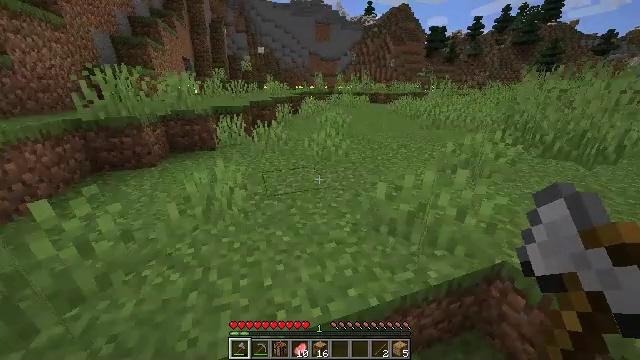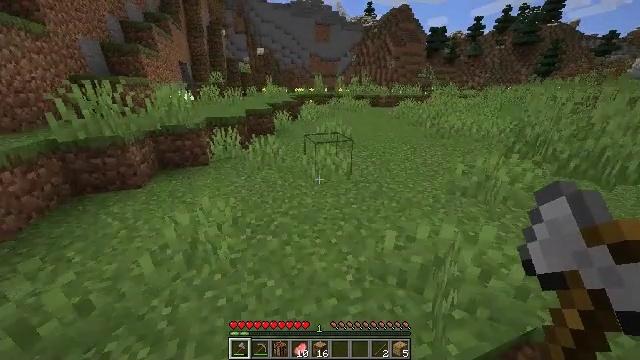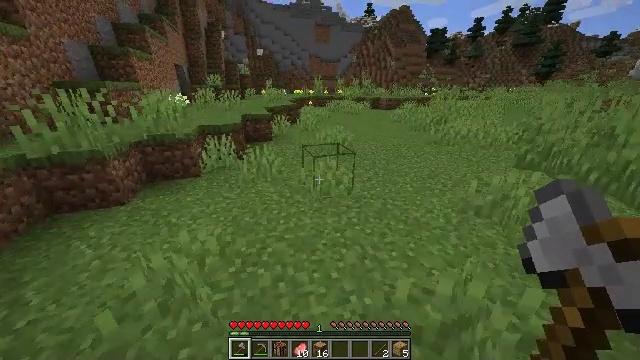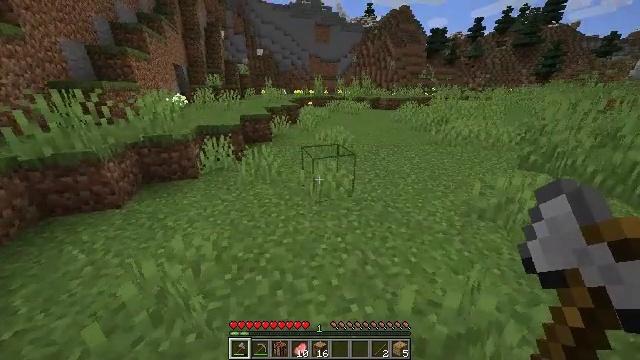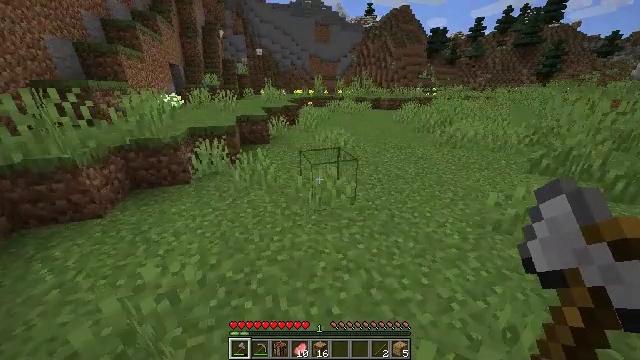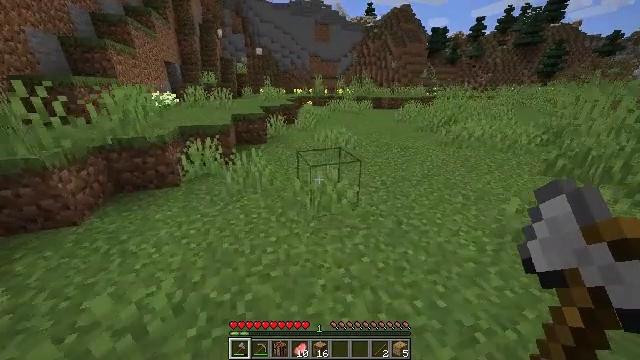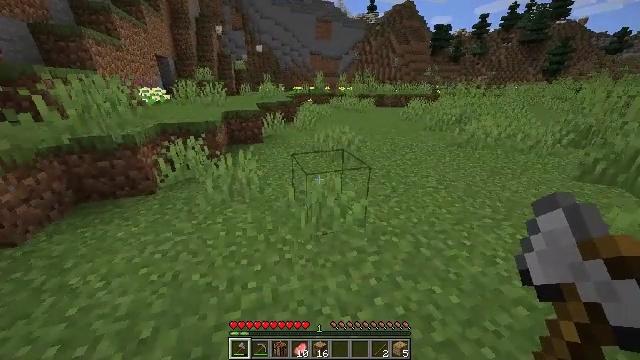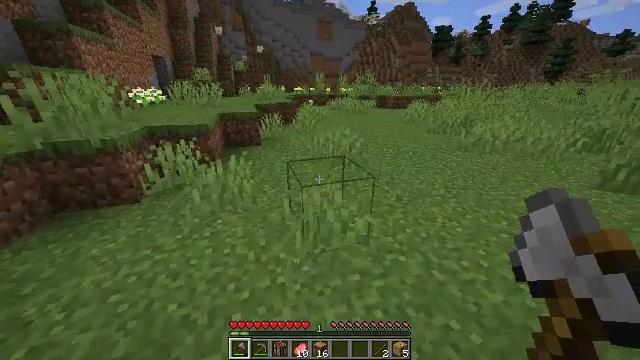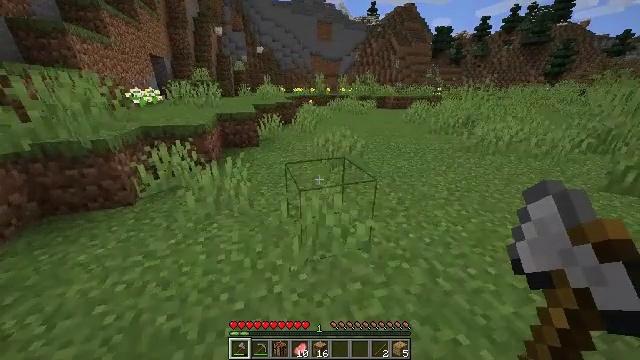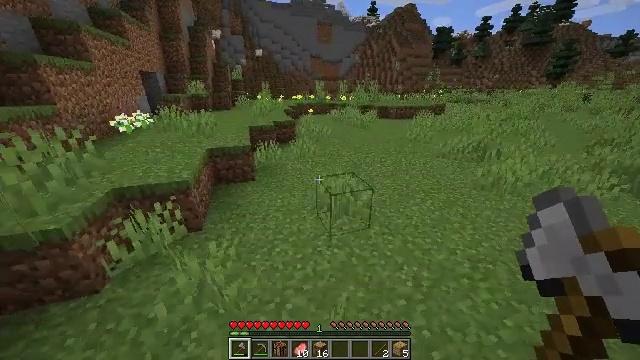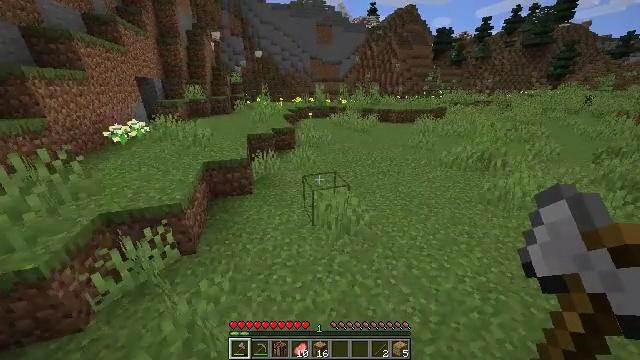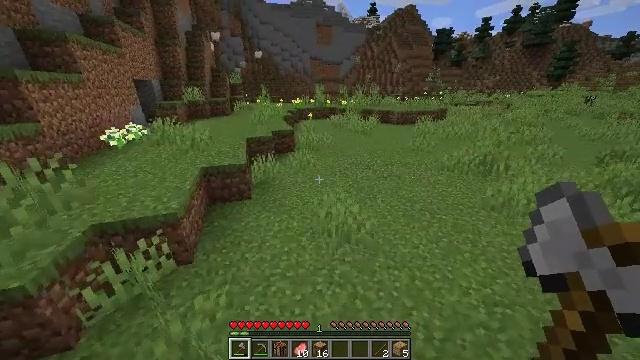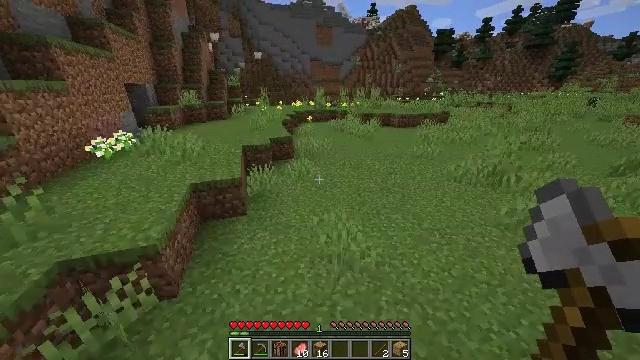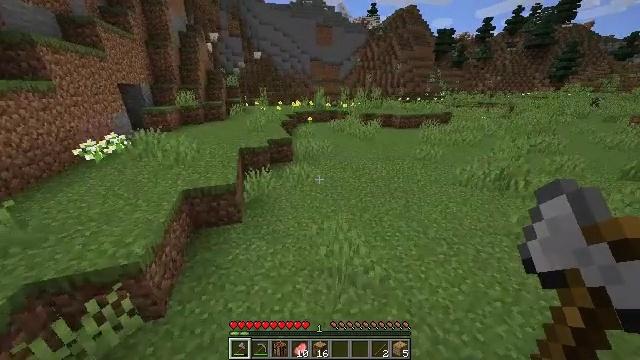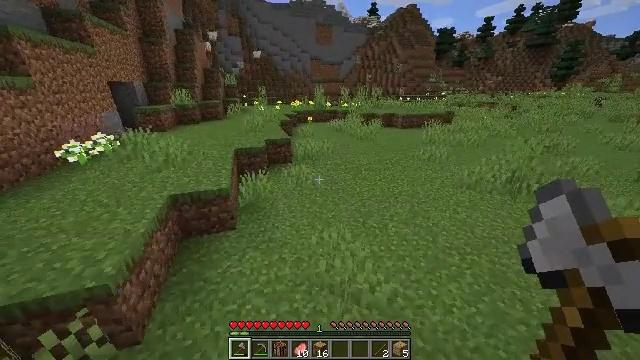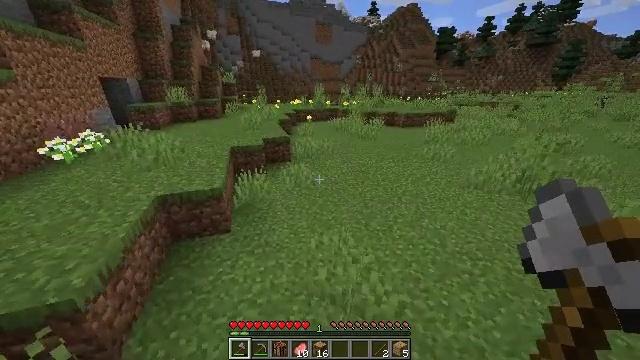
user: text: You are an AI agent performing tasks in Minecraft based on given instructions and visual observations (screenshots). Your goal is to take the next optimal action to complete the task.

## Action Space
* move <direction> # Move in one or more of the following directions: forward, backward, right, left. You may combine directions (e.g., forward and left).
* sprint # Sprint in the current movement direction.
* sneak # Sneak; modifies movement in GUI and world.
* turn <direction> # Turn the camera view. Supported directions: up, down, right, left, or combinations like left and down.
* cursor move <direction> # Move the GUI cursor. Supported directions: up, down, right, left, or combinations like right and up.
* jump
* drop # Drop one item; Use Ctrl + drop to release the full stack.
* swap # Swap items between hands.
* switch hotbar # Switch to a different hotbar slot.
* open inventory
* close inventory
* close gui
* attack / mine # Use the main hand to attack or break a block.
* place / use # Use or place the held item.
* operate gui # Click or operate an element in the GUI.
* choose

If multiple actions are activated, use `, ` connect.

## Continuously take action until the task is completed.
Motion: motion action
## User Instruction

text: Break the dandelion to obtain it.
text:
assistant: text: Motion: move forward, sprint, jump
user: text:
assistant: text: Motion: move forward, sprint, jump
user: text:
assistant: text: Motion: move forward, sprint, jump
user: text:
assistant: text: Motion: move forward, sprint, jump
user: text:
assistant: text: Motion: move forward, sprint, jump
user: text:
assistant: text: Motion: move forward, sprint, jump
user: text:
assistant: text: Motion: move forward, sprint, jump
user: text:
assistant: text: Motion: move forward, sprint, jump
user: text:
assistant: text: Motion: move forward, sprint, jump
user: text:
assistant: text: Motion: move forward, sprint, jump
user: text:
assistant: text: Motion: move forward, sprint, jump
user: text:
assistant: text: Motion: move forward, sprint, jump
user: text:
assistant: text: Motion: move forward, sprint, jump
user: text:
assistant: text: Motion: move forward, sprint, jump
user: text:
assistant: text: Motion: move forward, sprint, jump
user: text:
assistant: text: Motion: move forward, sprint, jump
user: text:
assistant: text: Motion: move forward, sprint, jump
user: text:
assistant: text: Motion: move forward, sprint, jump
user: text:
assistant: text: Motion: move forward, sprint, jump
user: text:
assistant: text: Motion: move forward, sprint, jump
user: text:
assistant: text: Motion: move forward, sprint, jump
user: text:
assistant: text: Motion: move forward, sprint, turn right, jump
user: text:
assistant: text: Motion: move forward, sprint, turn down, jump
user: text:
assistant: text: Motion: move forward, sprint, turn left and down, jump
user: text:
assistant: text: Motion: move forward, sprint, jump
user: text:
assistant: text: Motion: move forward, sprint, jump
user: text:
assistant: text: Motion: move forward, sprint, jump
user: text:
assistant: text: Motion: move forward, sprint, jump
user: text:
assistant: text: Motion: move forward, sprint, jump
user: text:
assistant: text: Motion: move forward, sprint, jump